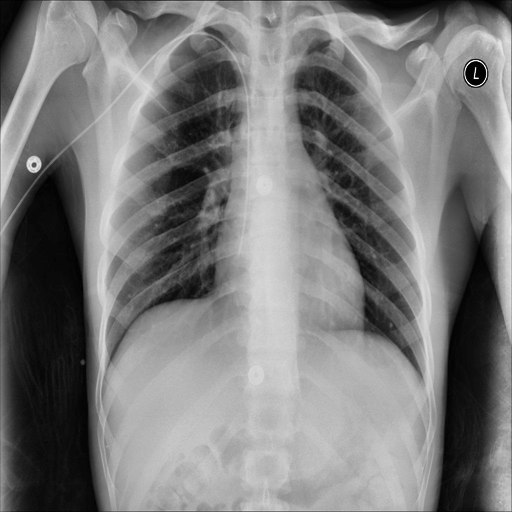
Finding: NORMAL